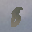
Label: 8